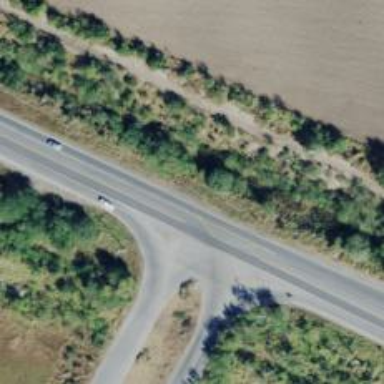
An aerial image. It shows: Trunk link highway.